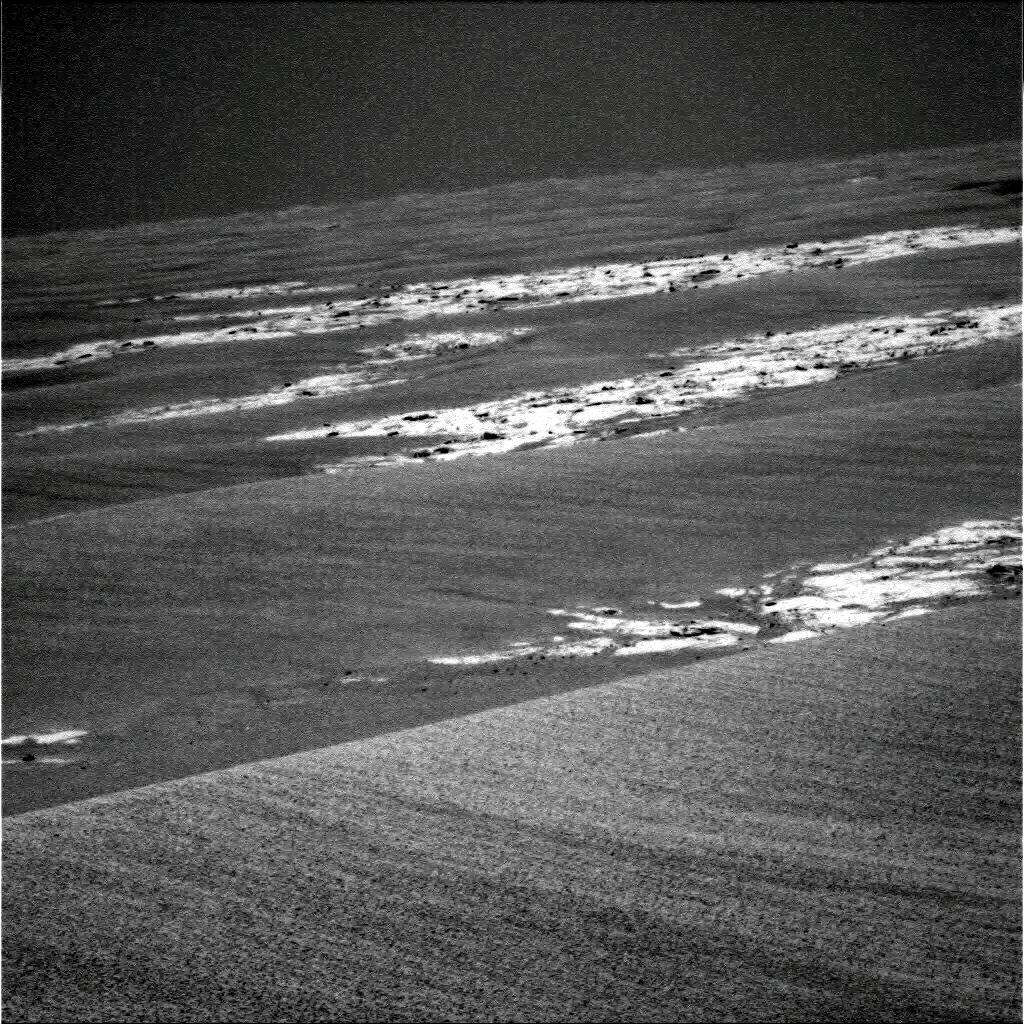
Terrain classes present: Bedrock, Gravel / Sand / Soil, Sky / Distant Mountains